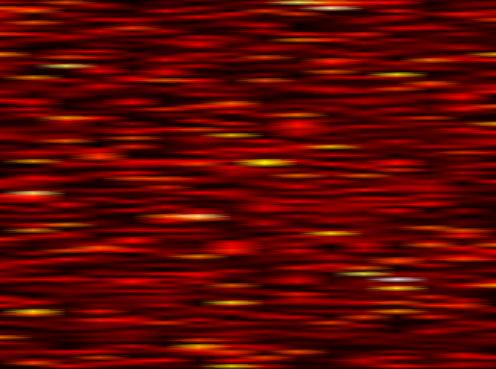
Label: FBMC